Question:
In the example figure, I have two uncoloured regions. I would like to plot a smooth color transition when transitioning across the two regions. For example, I would like to start off with yellow on the left-most part of the uncoloured region, then slowly transition to orange, with the strongest orange intensity on the rightmost part of the figure.
Is there any way this can be done? I'm not sure if this can be done with fill_between.
'''
import matplotlib
import matplotlib.pyplot as plt
import numpy as np
matplotlib.rcParams['font.sans-serif'] = "Arial"
matplotlib.rcParams['font.family'] = "sans-serif"
#points for the three lines
x_1=[0.00,1.00,2.00,3.00,4.00,5.00,6.00,6.50]
y_1=[3.00,2.80,2.40,2.20,1.80,1.00,0.20,0.00]
x_2 = [0.00,1.00,2.00,2.80]
y_2 = [7.00,8.00,9.00,10.00]
x_3=[2.80,2.80,3.00,4.00]
y_3=[10.00,6.00,4.00,1.80]
#create comparison arrays for fill_between
y_1_compare=[]
for item in x_1:
y_1_compare.append(0)
y_2_compare=[]
for item in x_2:
y_2_compare.append(10)
f=plt.figure(figsize=(5,5))
ax=plt.gca()
plt.plot(x_1,y_1,'o',linestyle='-', color='k',linewidth=0.7)
plt.plot(x_2,y_2,'s',linestyle='-',color='k',linewidth=0.7)
plt.plot(x_3,y_3,'^',linestyle='--',color='k',linewidth=0.7)
ax.set_xlim(0,8)
ax.set_ylim(0,10)
ax.fill_between(x_1, y_1, y_1_compare, where=y_1 >= y_1_compare, facecolor='tab:cyan', interpolate=True,alpha=0.6)
ax.fill_between(x_2, y_2, y_2_compare, where=y_2 <= y_2_compare, facecolor='green', interpolate=True,alpha=0.4)
ax.tick_params(labelsize=15)
plt.show()
'''
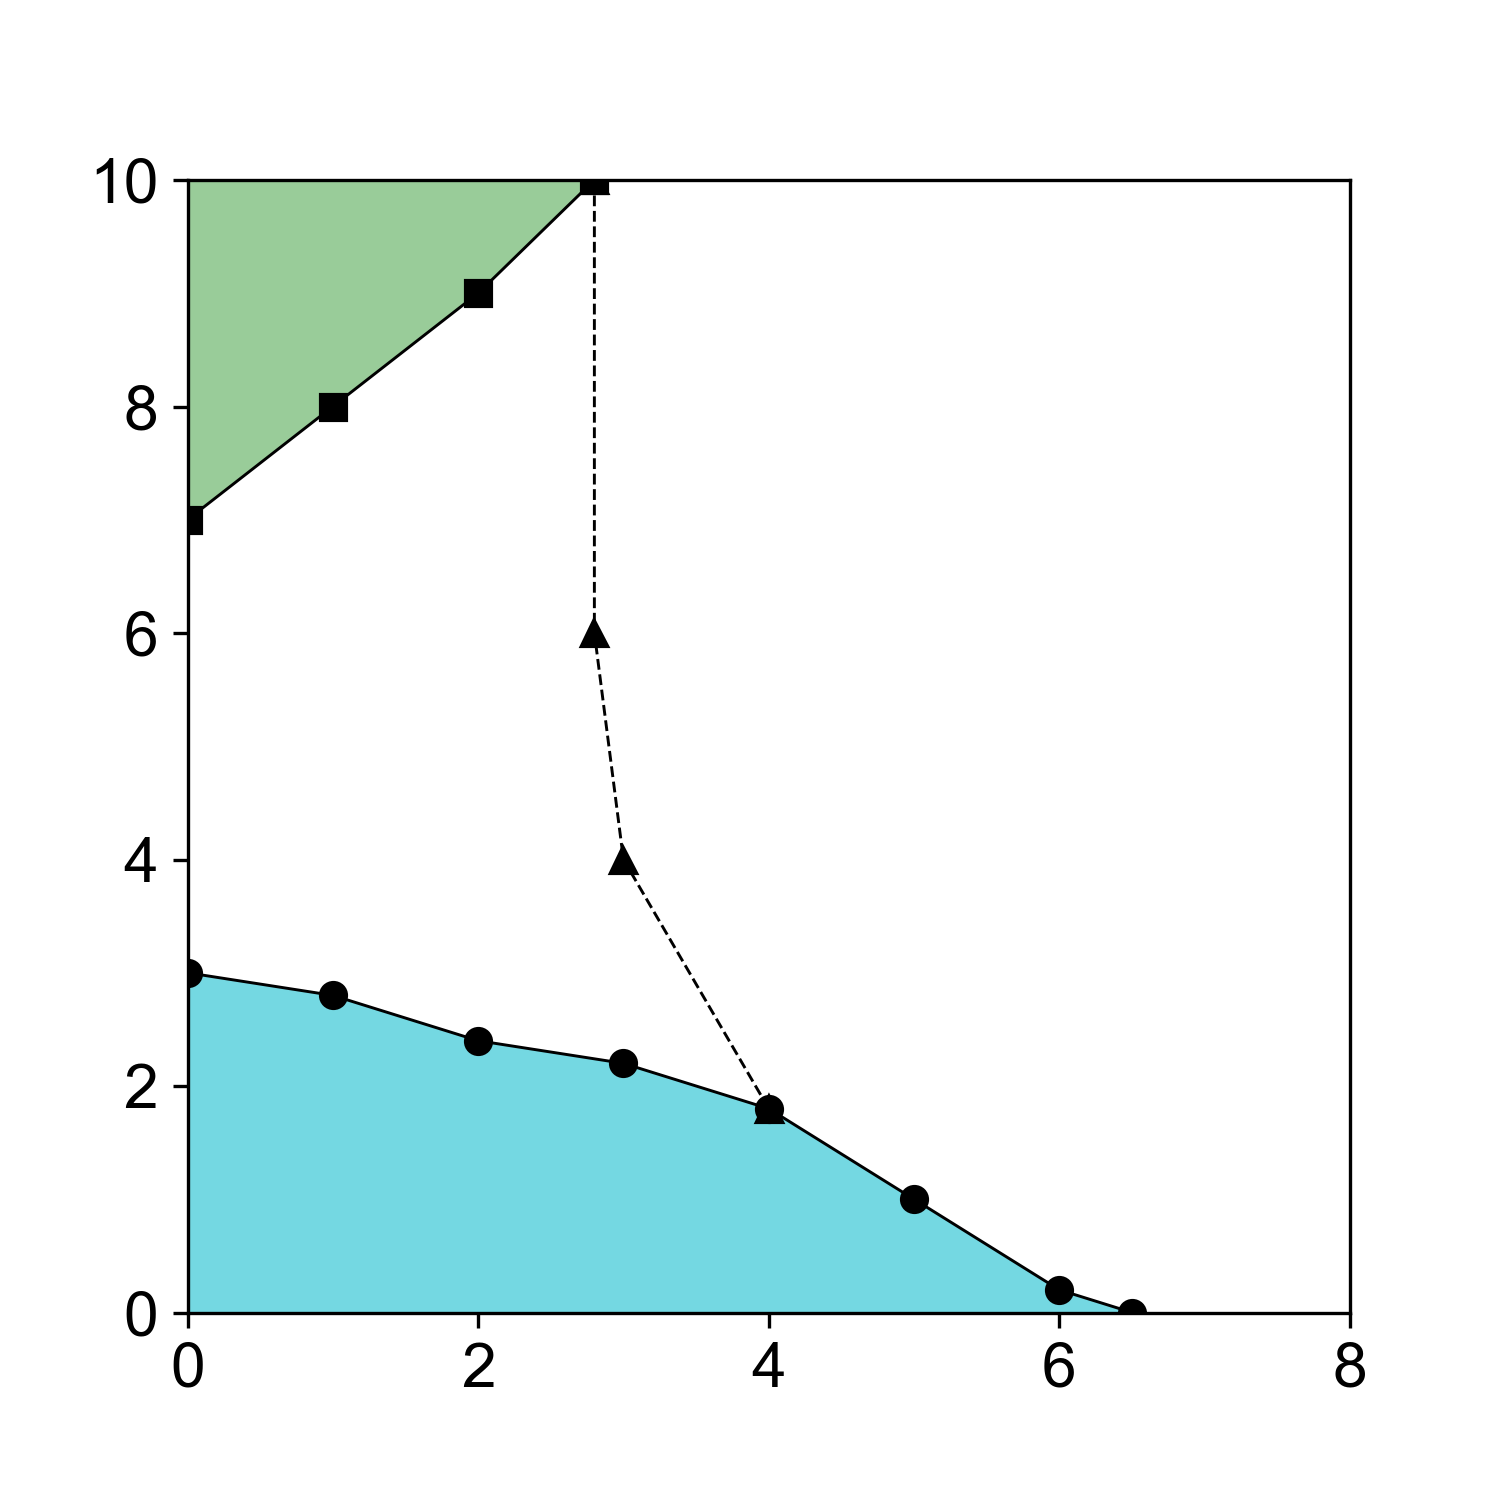
Answer: The usual way would be to utilise 'imshow' for this task. You could of course create a patch in the size of your area and fill it with a gradient colour. Or you just plot first the gradient, and then all of your elements:
'''
import matplotlib
from matplotlib import cm
import matplotlib.pyplot as plt
import numpy as np
matplotlib.rcParams['font.sans-serif'] = "Arial"
matplotlib.rcParams['font.family'] = "sans-serif"
#points for the three lines
x_1=[0.00,1.00,2.00,3.00,4.00,5.00,6.00,6.50]
y_1=[3.00,2.80,2.40,2.20,1.80,1.00,0.20,0.00]
x_2 = [0.00,1.00,2.00,2.80]
y_2 = [7.00,8.00,9.00,10.00]
x_3=[2.80,2.80,3.00,4.00]
y_3=[10.00,6.00,4.00,1.80]
#create comparison arrays for fill_between
y_1_compare=[]
for item in x_1:
y_1_compare.append(0)
y_2_compare=[]
for item in x_2:
y_2_compare.append(10)
f=plt.figure(figsize=(5,5))
ax=plt.gca()
#define size of the graph
xl = 0
xh = 8
yl = 0
yh = 10
#array for gradient creation
arr = [[0, 1], [0, 1]]
#plot a gradient picture first in the desired size, which will also autoscale the graph
#set interpolation to "nearest" to see the underlying grid structure
im1 = plt.imshow(arr, cmap = cm.Oranges, extent = [xl, xh, yl, yh], interpolation = "bicubic", alpha = .6, aspect = "auto")
plt.plot(x_1,y_1,'o',linestyle='-', color='k',linewidth=0.7)
plt.plot(x_2,y_2,'s',linestyle='-',color='k',linewidth=0.7)
plt.plot(x_3,y_3,'^',linestyle='--',color='k',linewidth=0.7)
#fill the areas with white, so we won't see the underlying picture, when we plot a colour with a reduced alpha
ax.fill_between(x_1, y_1, y_1_compare, where=y_1 >= y_1_compare, facecolor='white', interpolate=True,alpha=1)
ax.fill_between(x_2, y_2, y_2_compare, where=y_2 <= y_2_compare, facecolor='white', interpolate=True,alpha=1)
#now plot again color with reduced alpha
ax.fill_between(x_1, y_1, y_1_compare, where=y_1 >= y_1_compare, facecolor='tab:cyan', interpolate=True,alpha=.4)
ax.fill_between(x_2, y_2, y_2_compare, where=y_2 <= y_2_compare, facecolor='green', interpolate=True,alpha=.6)
ax.tick_params(labelsize=15)
plt.show()
'''
Output:
<URL>
There are plenty of <URL>, which will keep you busy for some time. And the list '[[0, 1], [0, 1]]' can be of course any kind of array, not just a rough 2 x 2 grid. Try for instance:
'''
sp = np.linspace(0, 1, 10)
spy = np.tile(sp, 3)
arr = sp[:, None] * spy[None, :]
'''